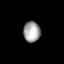
Tissue: lung
Cell type: Endothelial cells
Senescence score: 0.5833
Nuclear area (px): 345
Mean DAPI intensity: 160.154